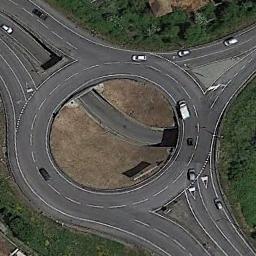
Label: roundabout